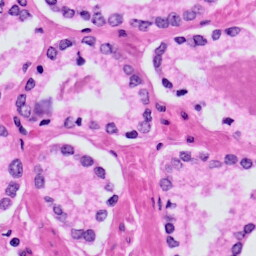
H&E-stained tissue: Prostate